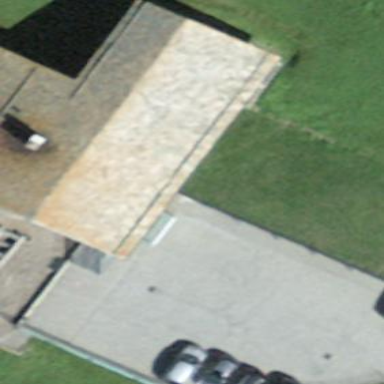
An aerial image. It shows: School building.